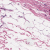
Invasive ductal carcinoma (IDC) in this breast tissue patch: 0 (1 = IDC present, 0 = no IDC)